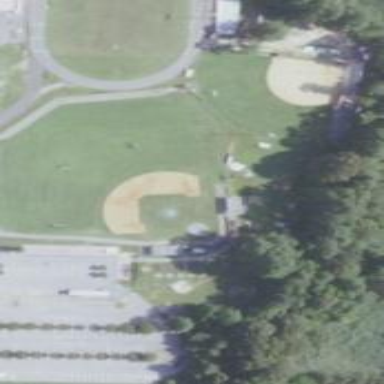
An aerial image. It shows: Baseball pitch for leisure and sports activities.